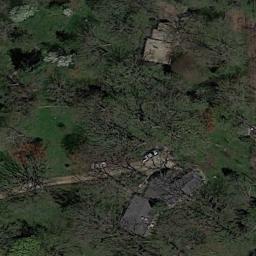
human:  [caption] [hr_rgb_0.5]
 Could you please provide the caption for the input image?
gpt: The sparse residential is on the grass next to some trees .

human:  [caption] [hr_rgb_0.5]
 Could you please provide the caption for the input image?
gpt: There are several houses of various sizes and many withered trees in a sparse residential area surrounded by open spaces .

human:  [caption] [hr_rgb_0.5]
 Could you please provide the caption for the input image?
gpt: The sparse residential  is surrounded by trees .

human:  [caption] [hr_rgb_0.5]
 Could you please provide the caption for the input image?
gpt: The room is surrounded by trees .

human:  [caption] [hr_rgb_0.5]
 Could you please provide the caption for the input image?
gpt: A sparse residential area with many brown trees and several buildings .